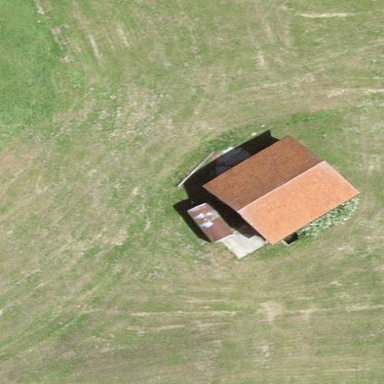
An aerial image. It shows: Farm auxiliary building with gabled roof.